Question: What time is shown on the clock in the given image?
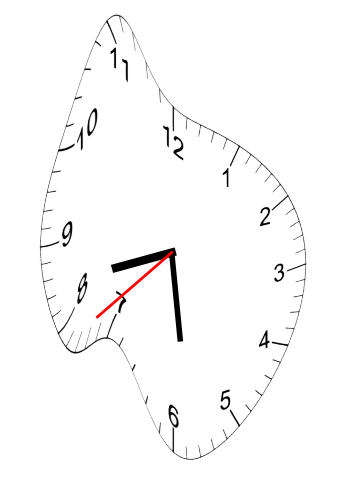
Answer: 08:28:38